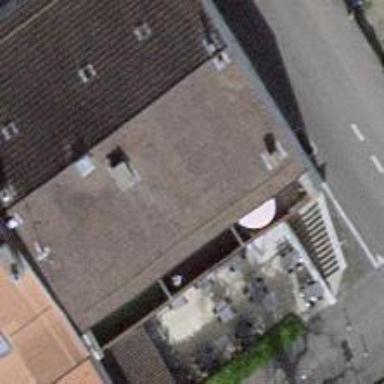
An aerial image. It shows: Restaurant in building.